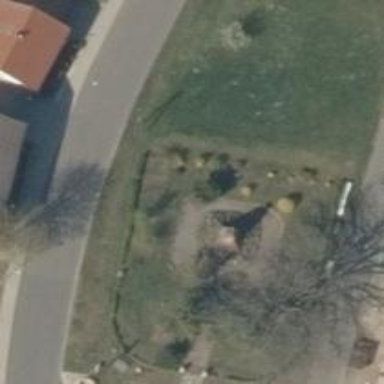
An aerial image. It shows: Historical site featuring war memorial.